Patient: sex M, age 61
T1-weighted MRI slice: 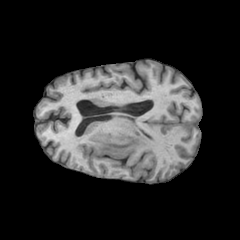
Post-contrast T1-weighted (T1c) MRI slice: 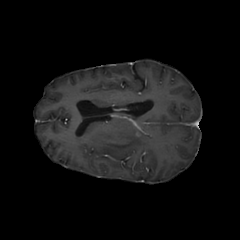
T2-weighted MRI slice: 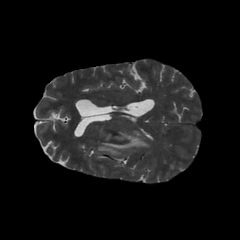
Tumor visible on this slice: yes
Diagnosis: Glioblastoma, IDH-wildtype
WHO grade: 4